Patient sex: M
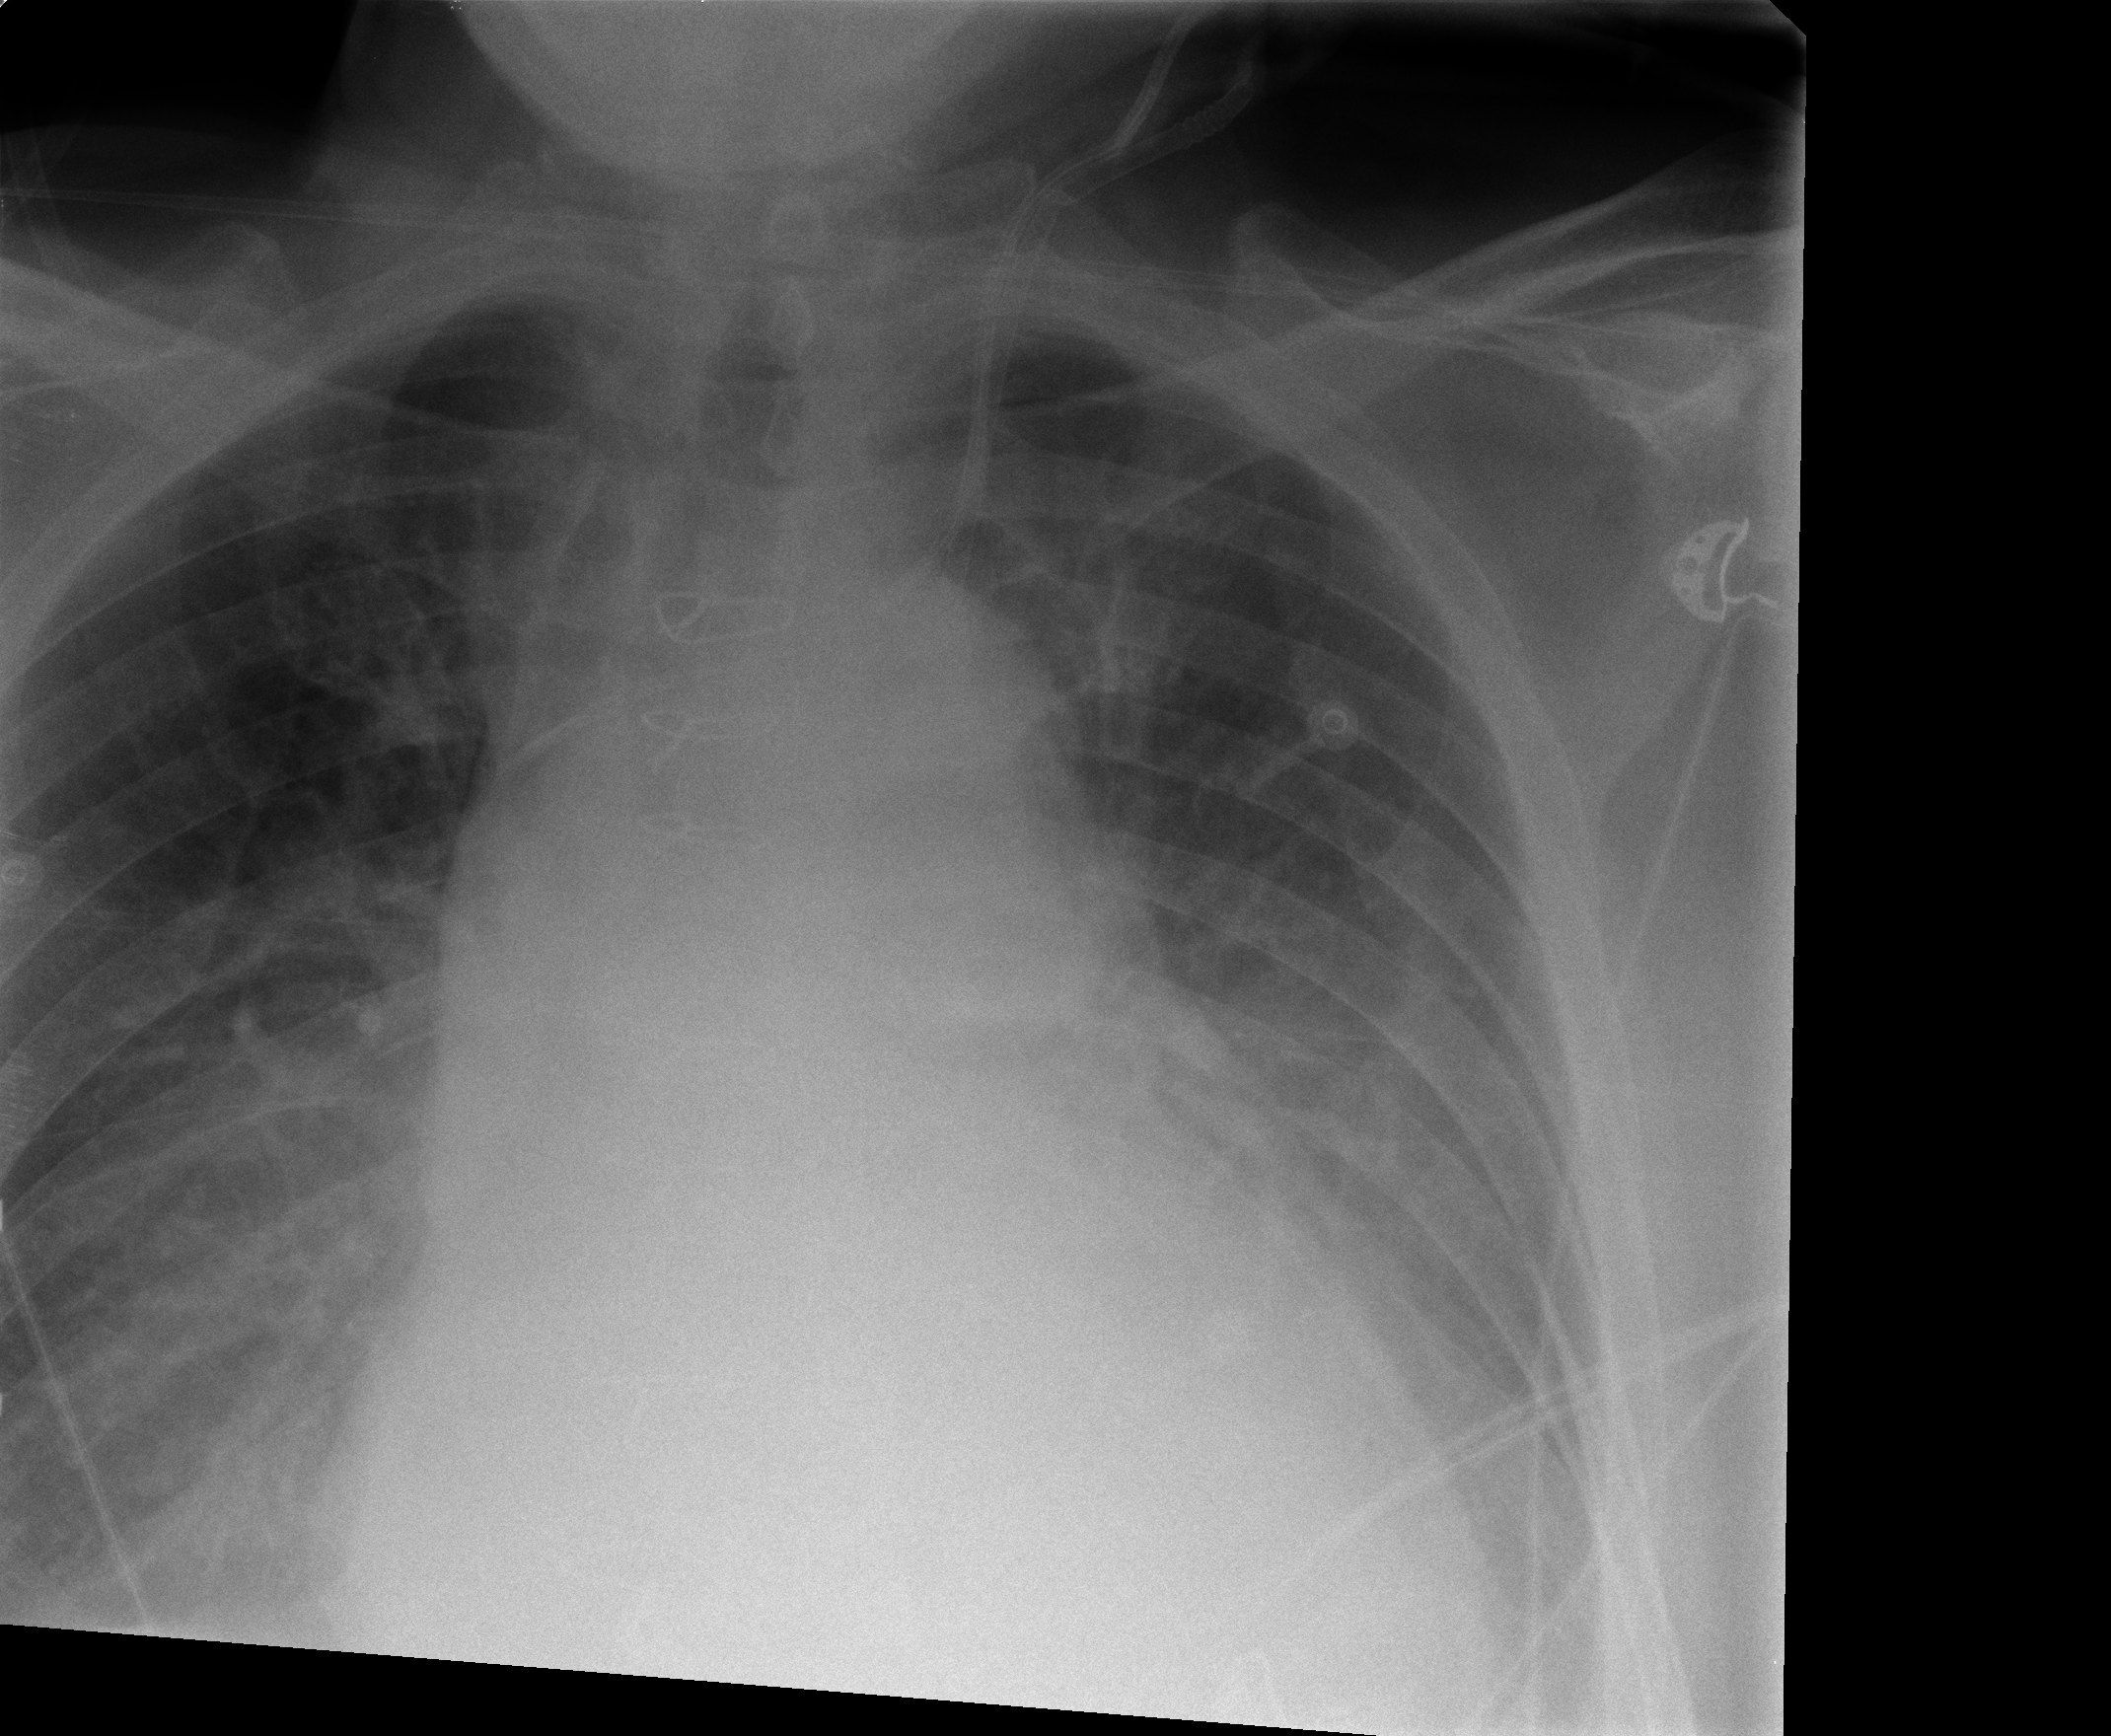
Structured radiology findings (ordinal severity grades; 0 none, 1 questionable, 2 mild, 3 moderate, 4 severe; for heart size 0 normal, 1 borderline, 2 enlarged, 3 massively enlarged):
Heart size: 2
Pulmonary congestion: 1
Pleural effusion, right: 2
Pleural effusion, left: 2
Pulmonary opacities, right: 0
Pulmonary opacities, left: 0
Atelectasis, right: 2
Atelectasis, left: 2